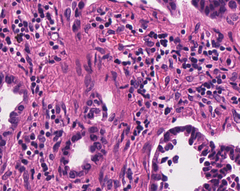
Tumor epithelial tissue: yes
Tumor-associated stroma tissue: yes
Normal tissue: no